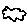
Label: cloud